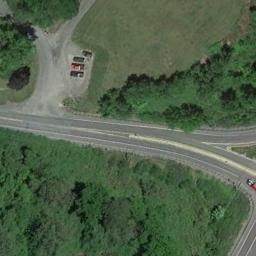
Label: freeway